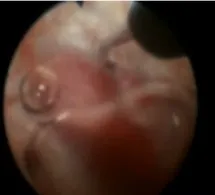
Lawson retrograde endoscopic-assisted access. (A) Needle advancement through the ureteroscope.
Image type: endoscopy (airway_endoscopy)